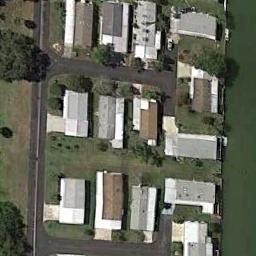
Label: mobile_home_park